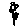
Label: flower